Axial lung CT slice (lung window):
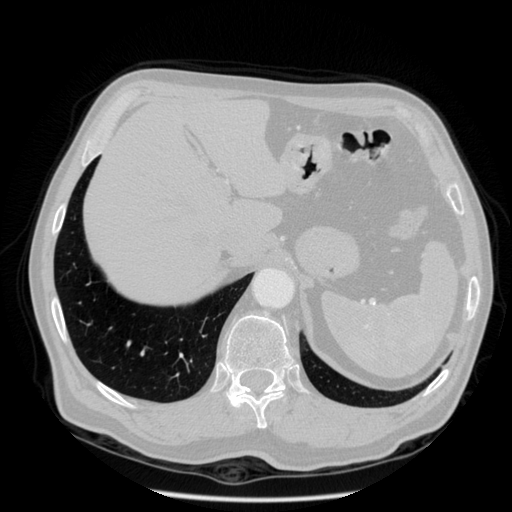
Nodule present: no